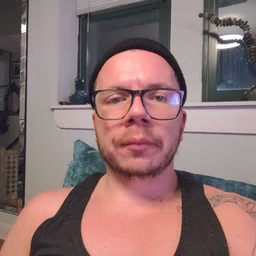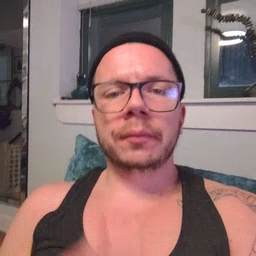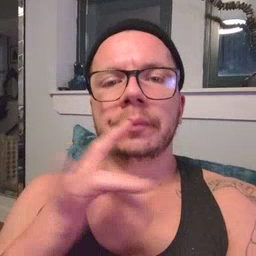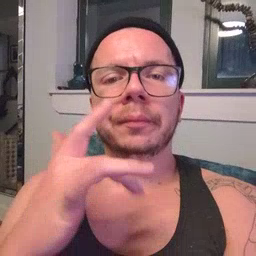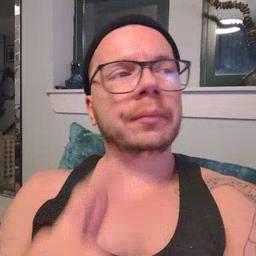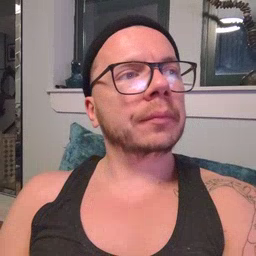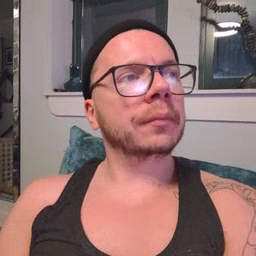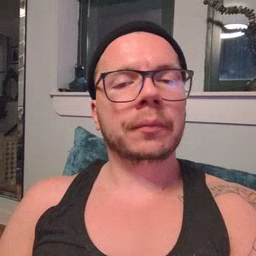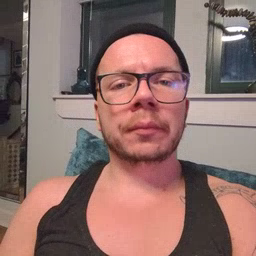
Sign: empty